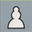
Piece: wP